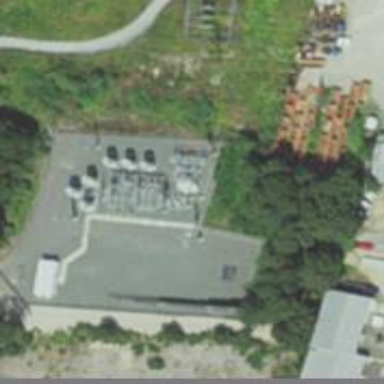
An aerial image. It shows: Switch for power supply.